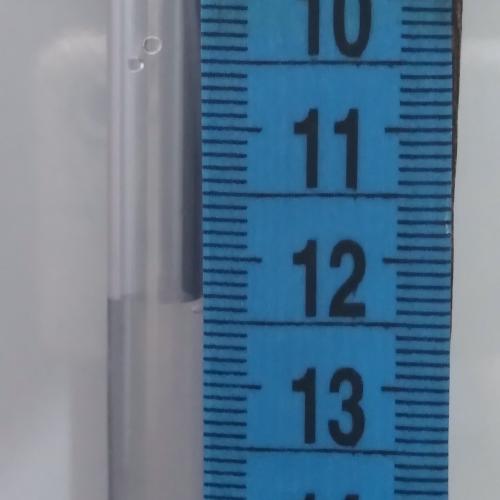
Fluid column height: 12.3 cm